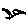
Label: bird